Interaction volume radius: 5 \u00c5
Interaction volume height: 10 \u00c5
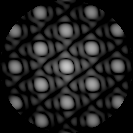
Disorder parameter: 0.01053